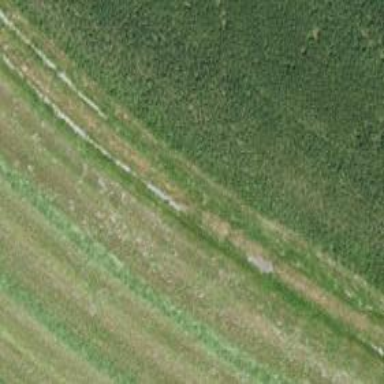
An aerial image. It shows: Grass track with grade4 surface.